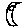
Label: moon